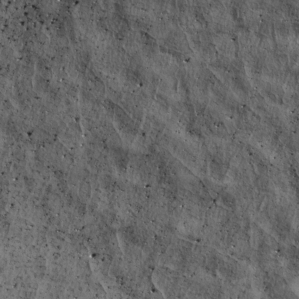
Label: non_frost